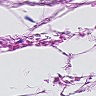
Metastatic tissue present: no